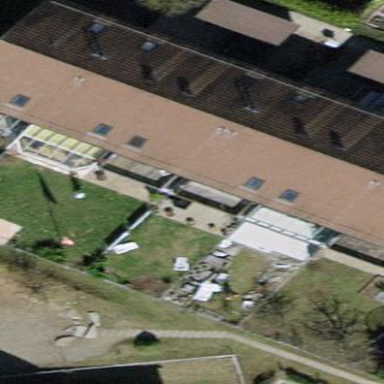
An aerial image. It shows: Residential building with pitched roof.